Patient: sex F, age 59
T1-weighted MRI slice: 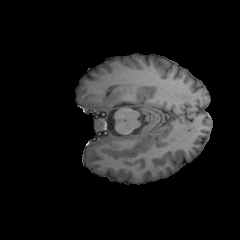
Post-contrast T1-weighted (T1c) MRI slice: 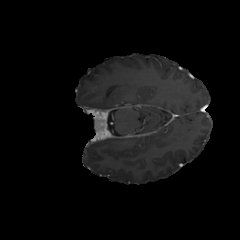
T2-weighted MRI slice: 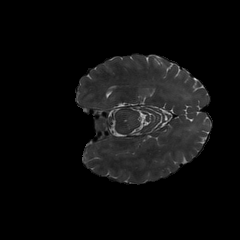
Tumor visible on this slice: no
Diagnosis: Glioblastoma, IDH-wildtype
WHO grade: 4